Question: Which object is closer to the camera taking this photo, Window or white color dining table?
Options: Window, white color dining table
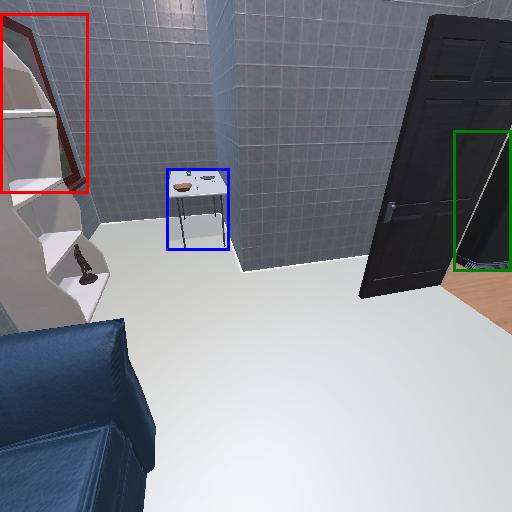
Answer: Window